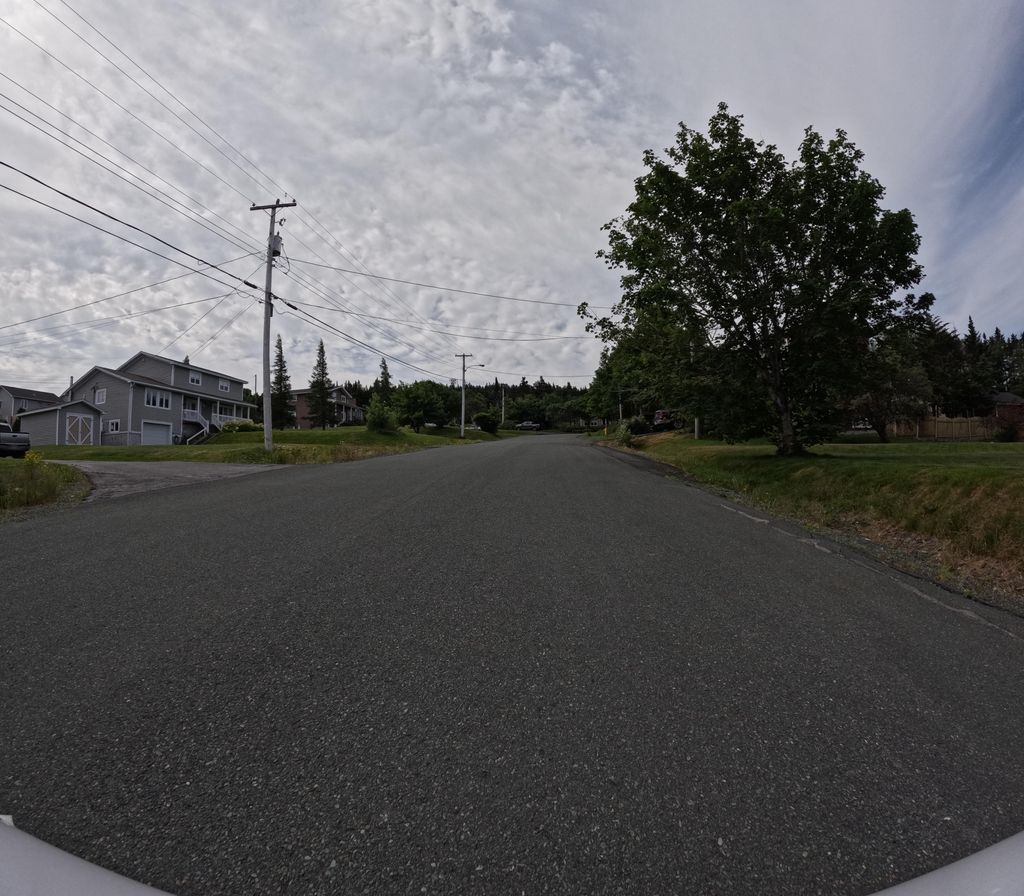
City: st_johns